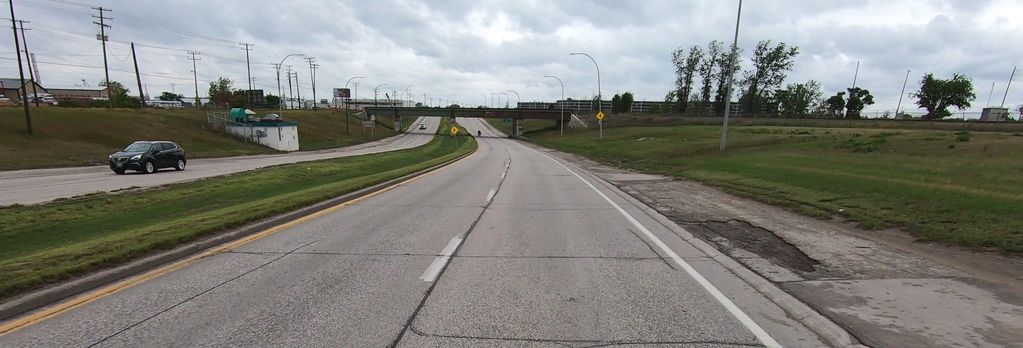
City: winnipeg